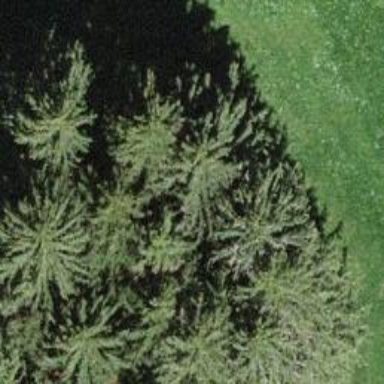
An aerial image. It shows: Evergreen tree with needle-leaved leaves.